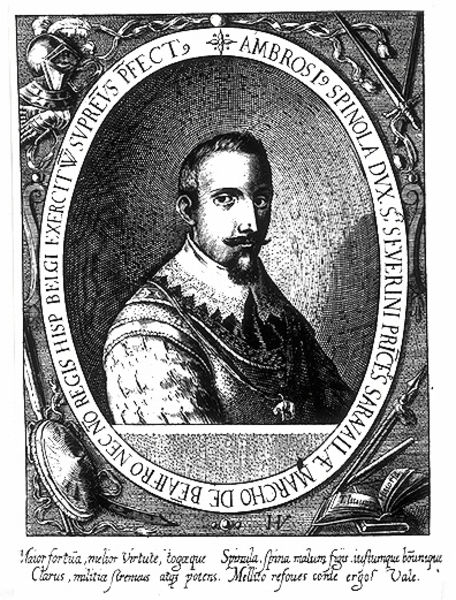
Titel: Bildnis des Ambrogio Spinola
Künstler: Heinrich Ulrich
Institution: (Seriendruck)
Schlagwörter: mann, schatten, weiß, brust, frisur, grau, haar, ohr, schmuck, schwarz, blick, bart, schnurrbart, augen, barock, bluse, kragen, pelz, rahmen, spitze, ärmel, bild, bildnis, portrait, porträt, brüstung, auge, mantel, adel, renaissance, oval, rund, holzschnitt, schrift, kette, grafik, graphik, sword, swords, white, frack, arm, black, collar, face, formal, hair, lace, nose, old, schnurbart, sitting, sleeve, inschrift, looking, mirror, print, kurze haare, schild, schaf, buch, druck, radierung, stich, schwert, schwerter, säbel, text, waffen, woodcut, buchstaben, degen, helm, orden, herrscher, krause, ritter, rüstung, buchdruck, wappen, harnisch, man, gedicht, herzog, crossed, ear, head, armor, armour, eyes, helmet, knight, spanish, adelig, spitzenkragen, lord, kupferstich, black and white, frame, look, mouth, etching, illustration, beard, necklace, writing, graf, insignien, letters, person, human, clothes, shoulder, latein, inscription, umschrift, ears, reformation, circle, eye, mandorla, shield, book, stare, goldenes flies, baron, forehead, round, kupferstichs, goatee, latain, royalty, latin, mustache, moustache, ktte, words, weapon, knife, medallion, ruff, mount, spear, pages, ambrosius, ambros, ambrosi, goldenes vliess, spinola, kettte, chains, motto, lance, weapons, cartouche, mann medallion, bears, brows, number, title, necklet, oyster, shild, label, goldene vlies, manportrait, clarus, iv, three quarters, vandyke, dvx, nıse